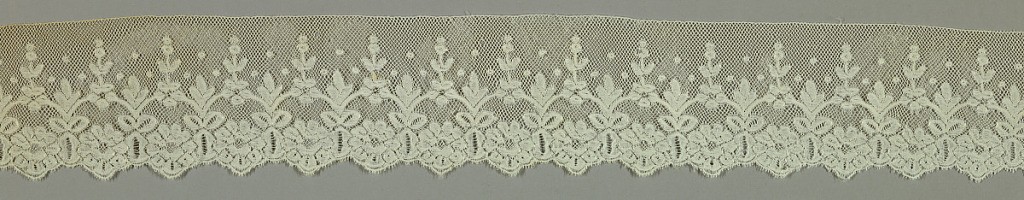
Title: Band
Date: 19th century
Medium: linen Technique: bobbin lace (Valenciennes diamond ground)
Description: Border with a design of joined flower and leaf motifs with dots and a scalloped edge.